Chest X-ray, AP view. Patient: 44 years old, sex F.
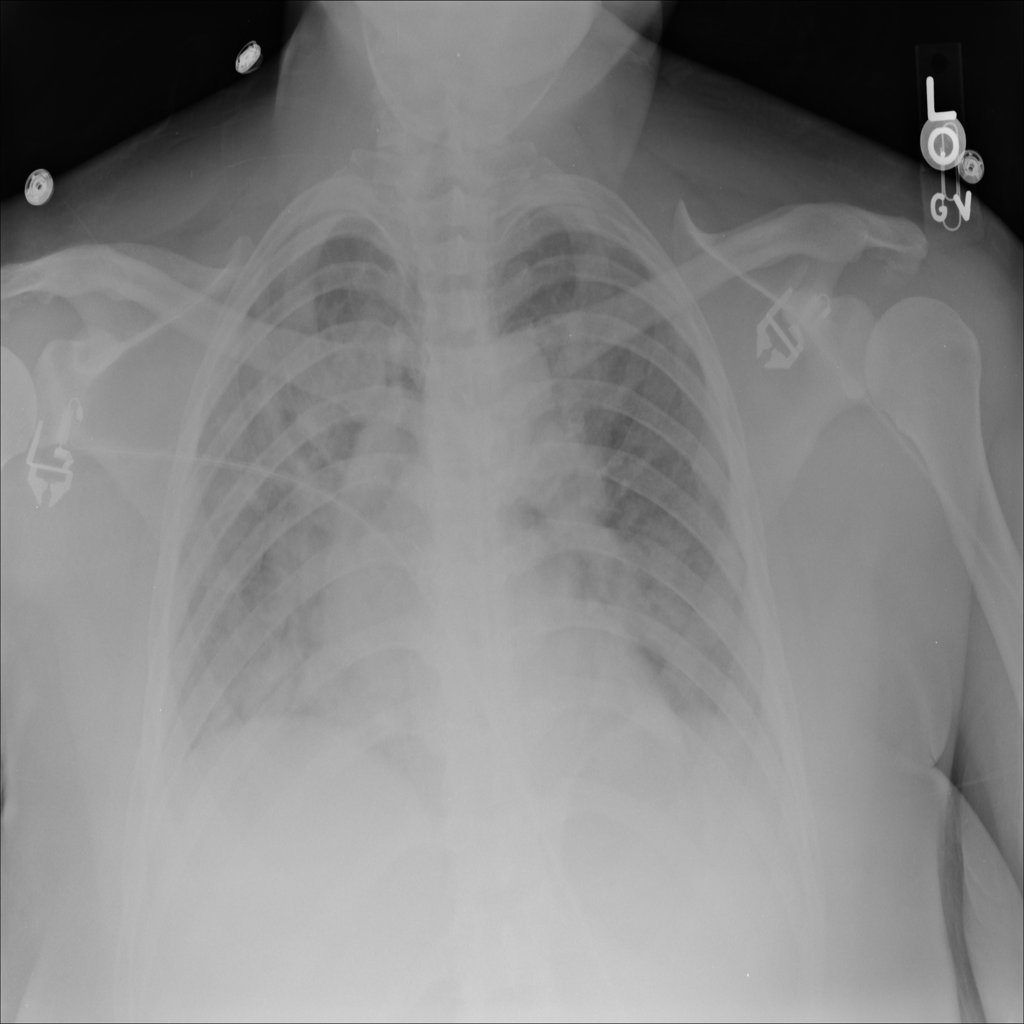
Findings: Nodule